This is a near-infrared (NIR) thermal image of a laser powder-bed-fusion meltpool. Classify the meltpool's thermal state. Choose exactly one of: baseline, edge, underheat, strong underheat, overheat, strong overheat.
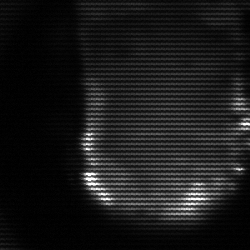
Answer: baseline